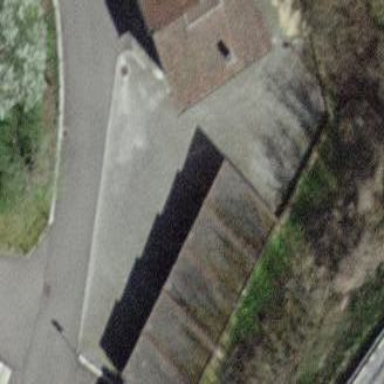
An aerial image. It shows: Garage building.